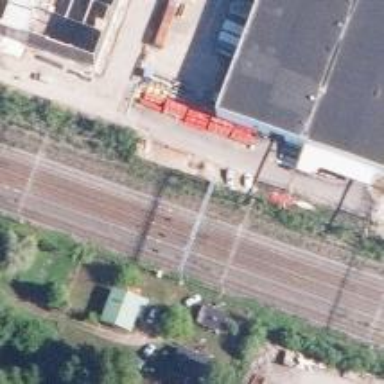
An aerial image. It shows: Railway signal.